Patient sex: M
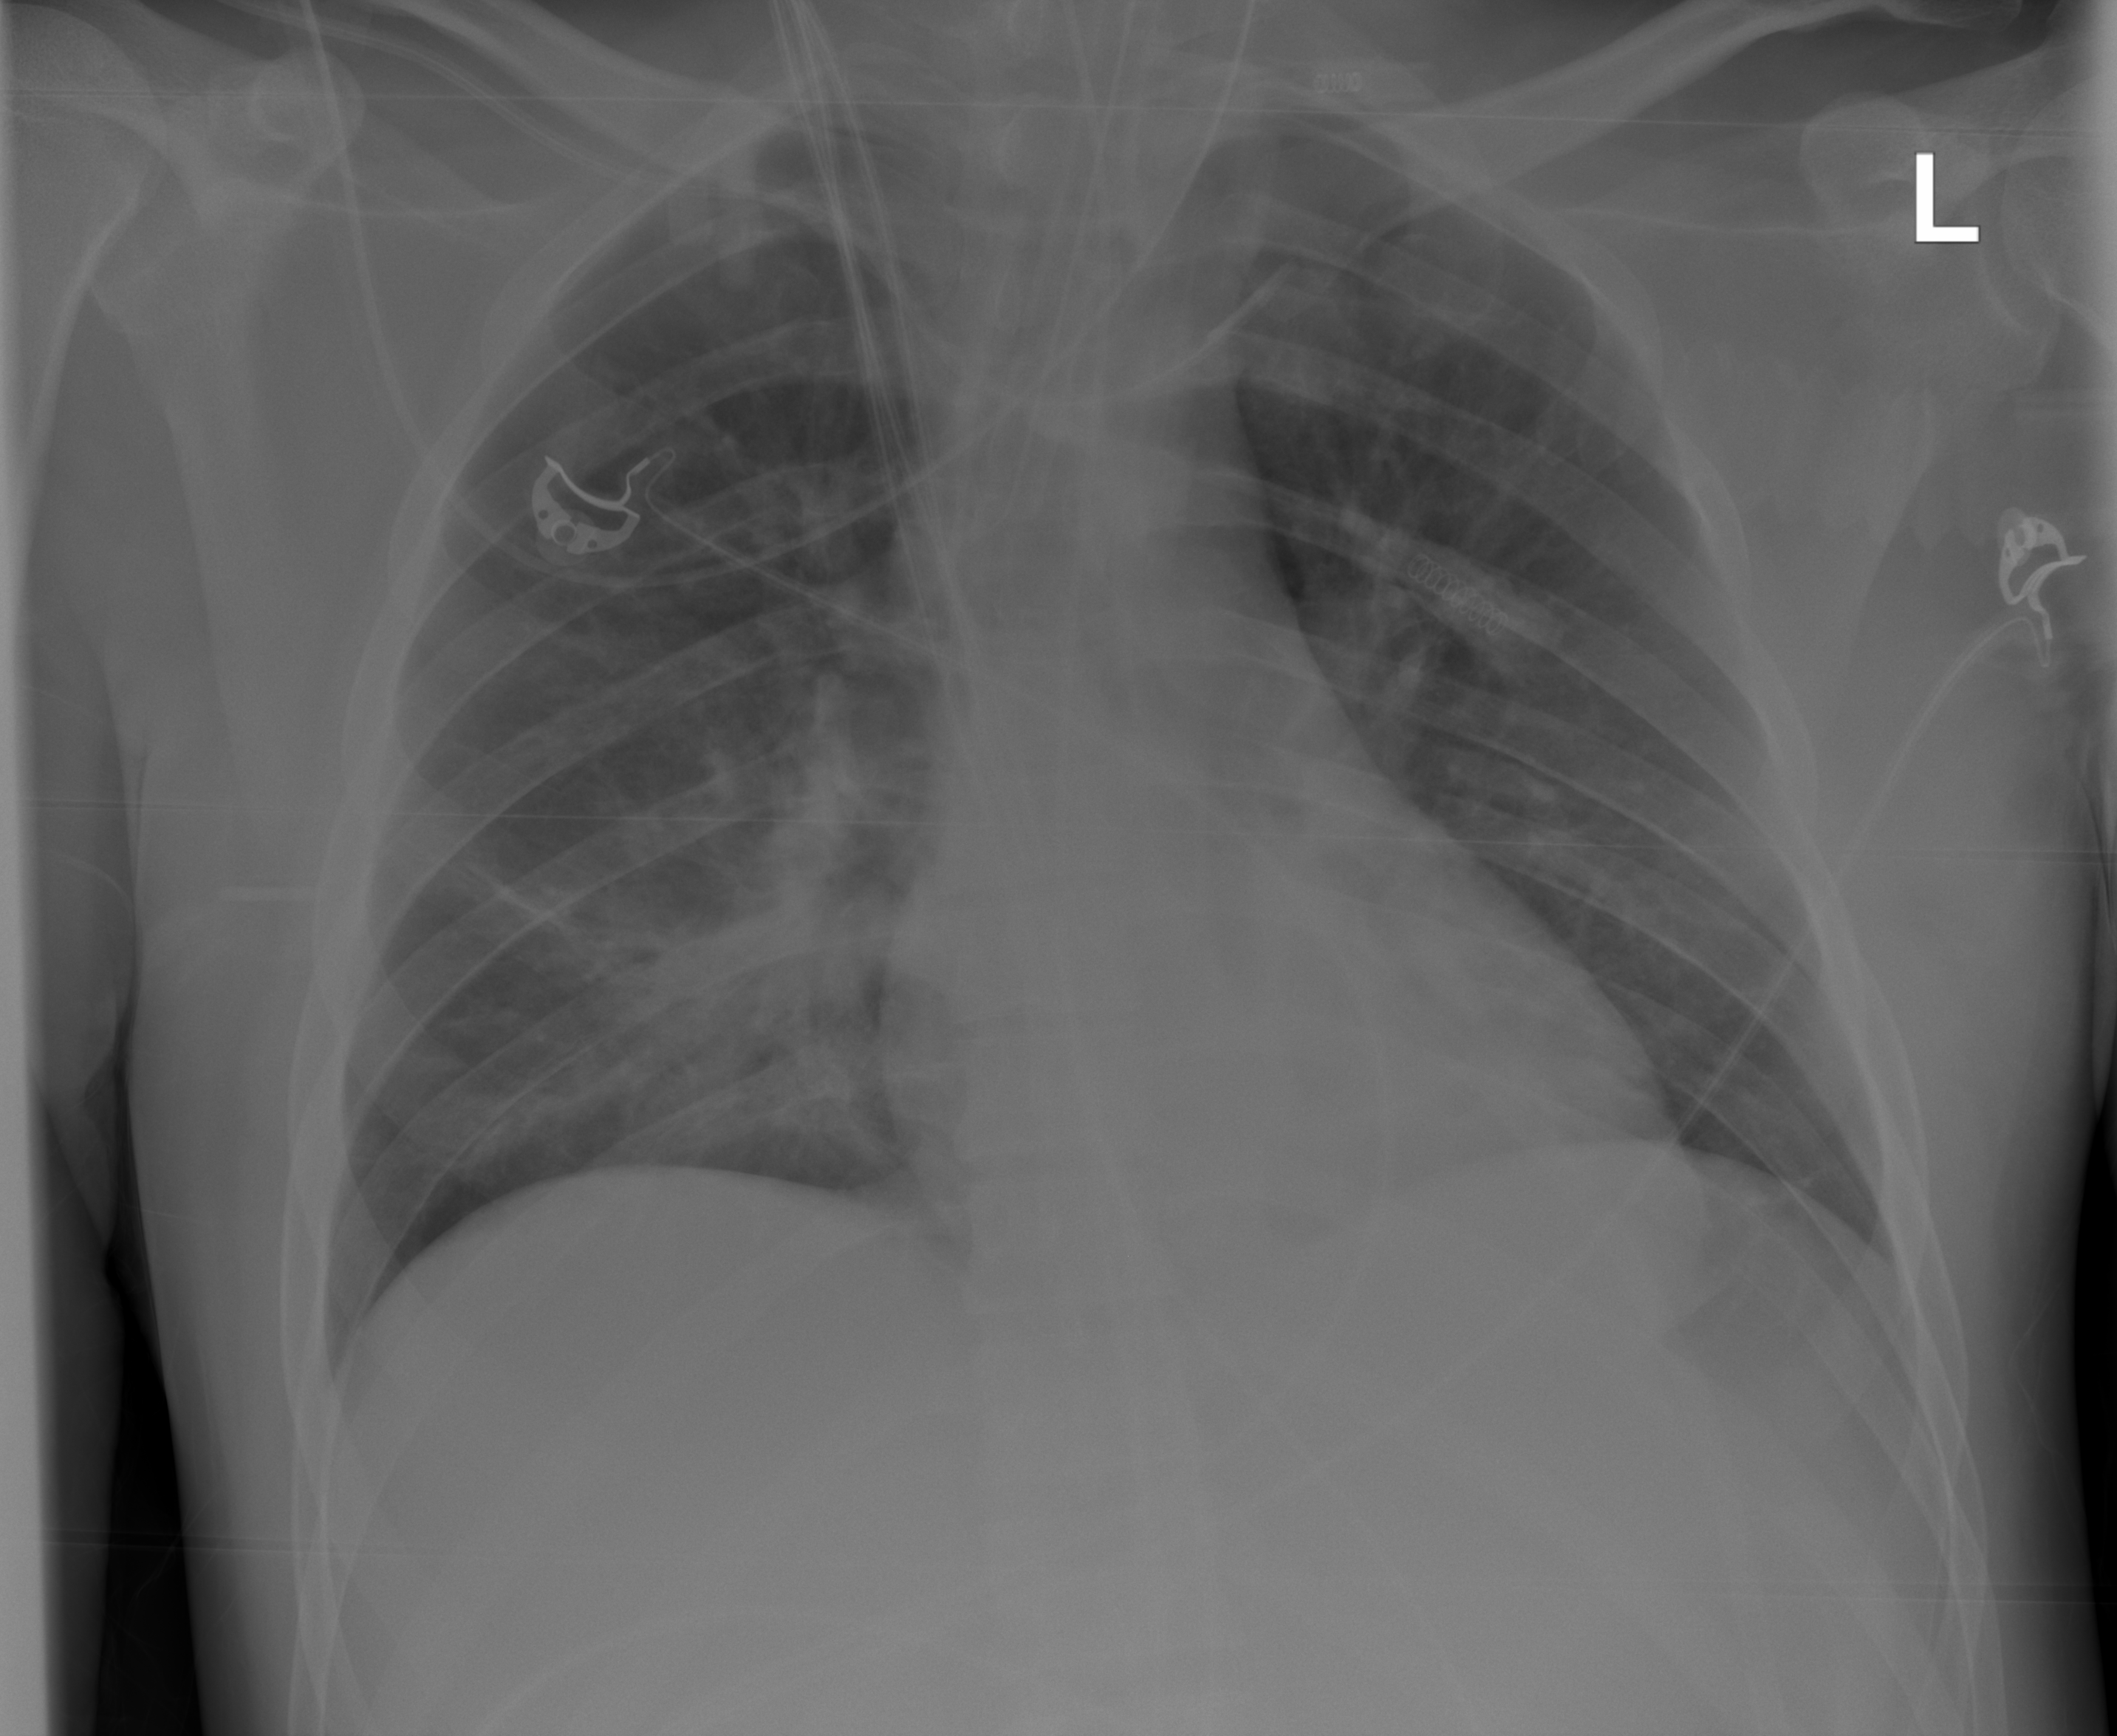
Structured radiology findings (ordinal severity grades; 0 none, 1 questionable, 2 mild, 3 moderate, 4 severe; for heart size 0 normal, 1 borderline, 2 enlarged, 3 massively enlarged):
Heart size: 0
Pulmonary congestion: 0
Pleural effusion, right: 0
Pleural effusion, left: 0
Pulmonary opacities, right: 2
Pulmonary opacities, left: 0
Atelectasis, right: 0
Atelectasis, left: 0